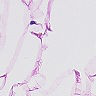
Metastatic tissue present: no